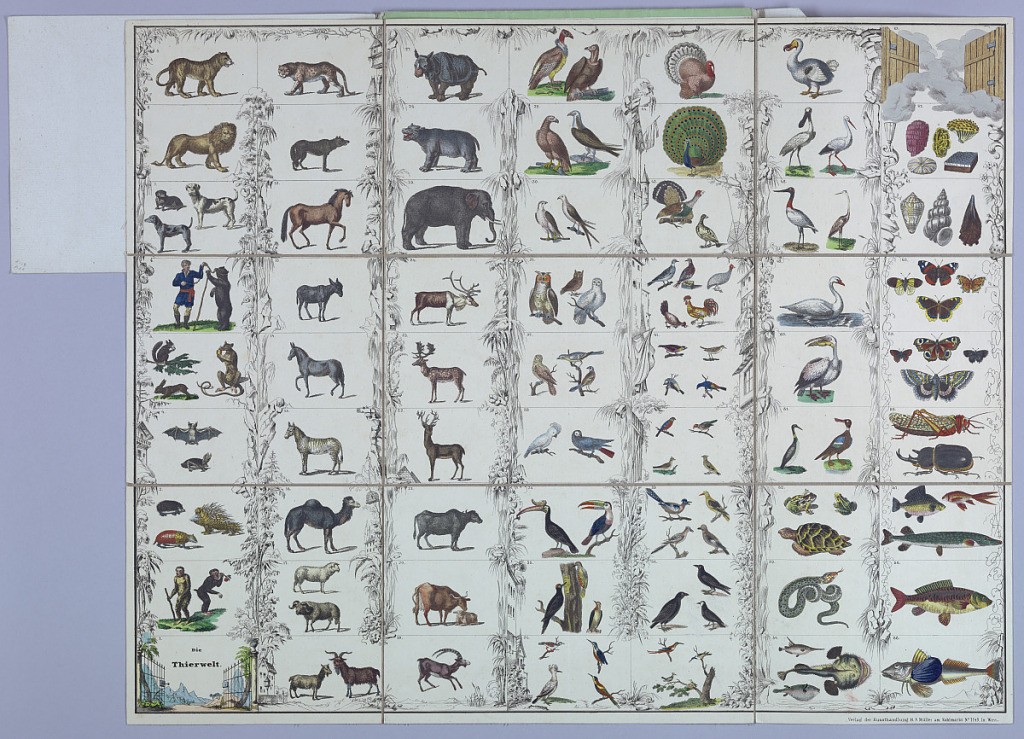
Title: Die Thierwelt (The Animal Kingdom)
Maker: Henri Frederich Müller, German, active 19th c.
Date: ca. 1835
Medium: Wood engraving, brush and wash on paper, lined
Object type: Game
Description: Printed board game with fifty-five animals, birds, and fish set off my foliate frames (sheet backed with muslin).